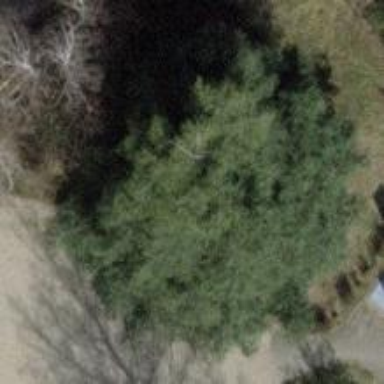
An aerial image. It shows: Evergreen tree with needle-leaved leaves.